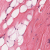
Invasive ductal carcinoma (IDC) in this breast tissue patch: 0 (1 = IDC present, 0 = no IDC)